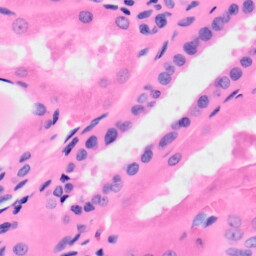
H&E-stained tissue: Kidney